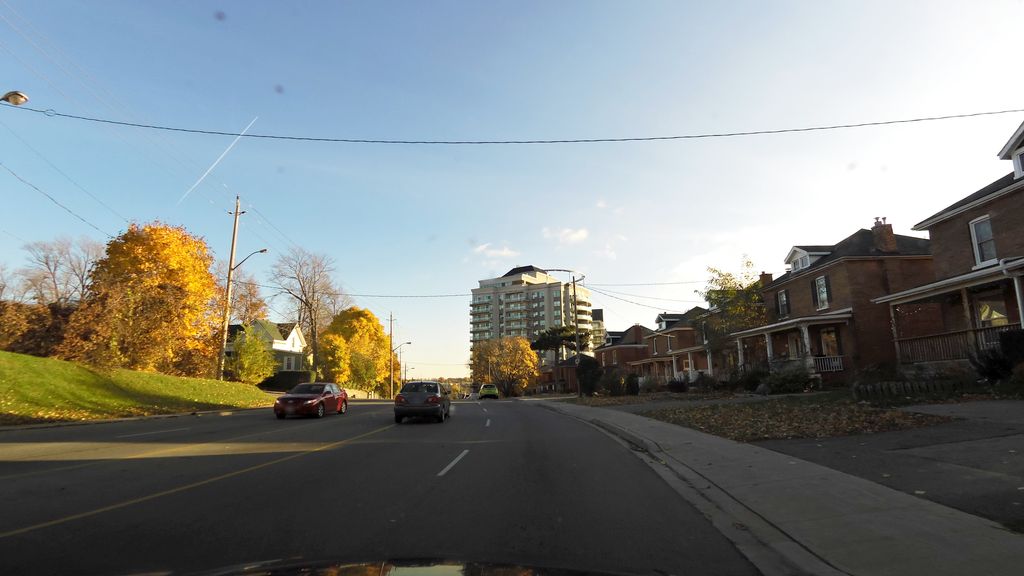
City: kitchener-waterloo